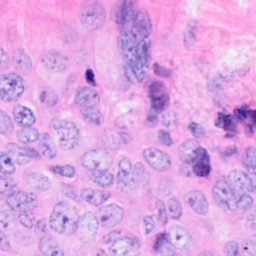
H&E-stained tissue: Breast